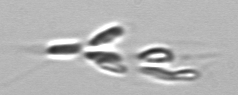
Label: Dinobryon